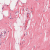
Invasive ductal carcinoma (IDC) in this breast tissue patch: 0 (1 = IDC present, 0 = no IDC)